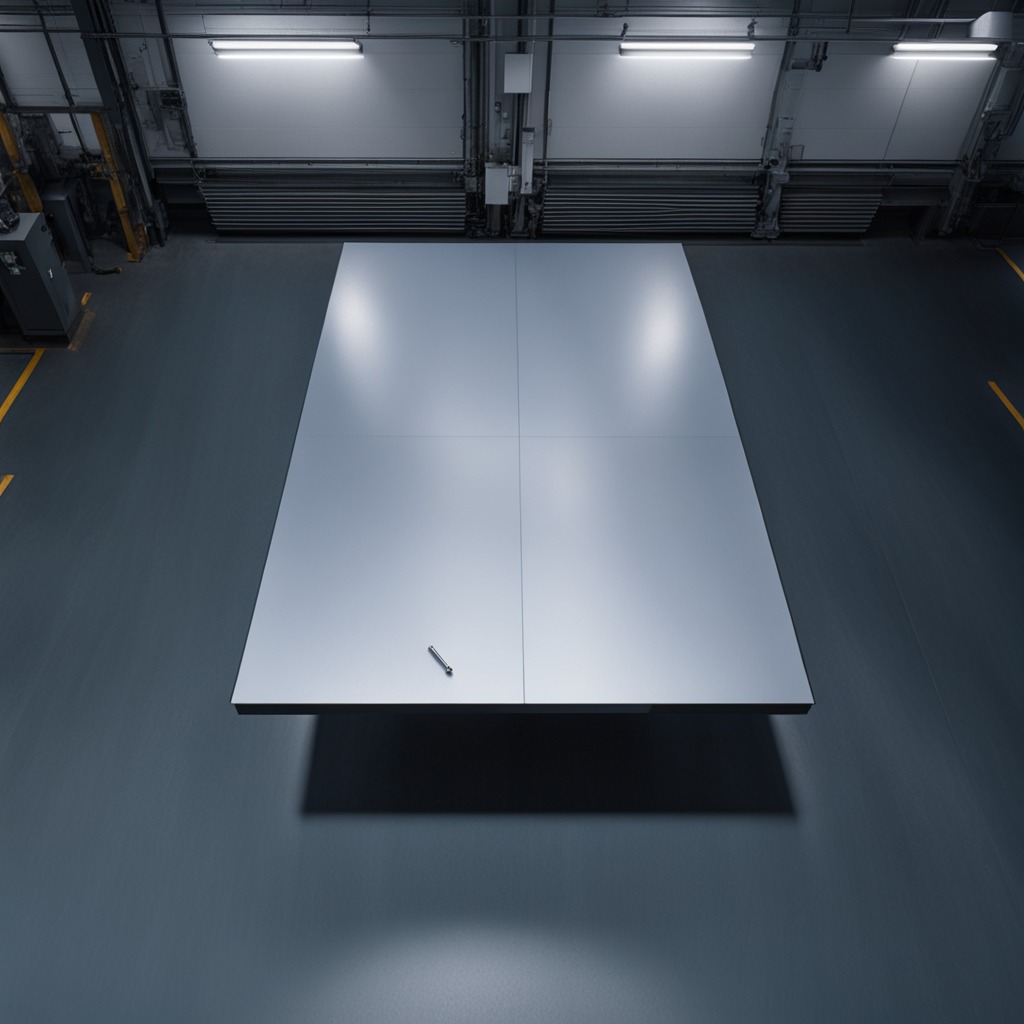
A metal screw lies on the tabletop in the evening.